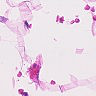
Metastatic tissue present: no